Question: I'm writing a redmine plugin where model is 'Allissue'. I added two attributes 'project_name' and 'create_date'. First, I added column 'project_name' and assigned them some values. Second, I added one more column 'created_date' for which values become null as shown in figure.
I want to replace null with integer values. It is very basic question but I don't know as I'm a newbie. Can you suggest me the syntax to add values. Thanks
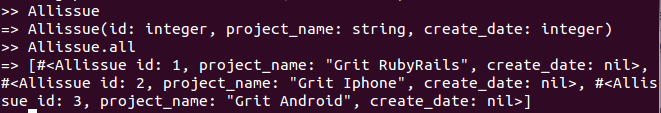
Answer: For this to happen automatically, add something like this to your model:
'''
class Allissue
...
before_save do |a|
a.create_date = Time.now # or whatever you want it to be
end
...
end
'''
or manually, you would do (for all multiple objects):
'''
Allissue.all.each{|a| a.create_date = Time.now; a.save}
'''
or (for a single object):
'''
a = Allissue.find(1)
a.create_date = Time.now
a.save
'''
I hope this helps.